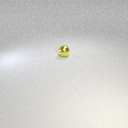
small yellow metal sphere